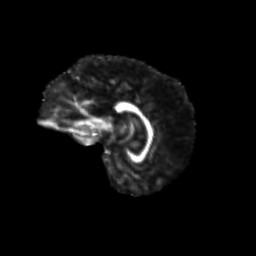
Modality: FA
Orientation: sagittal
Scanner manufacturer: siemens
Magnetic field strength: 3 T
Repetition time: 9.2 s
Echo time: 0.084 s